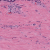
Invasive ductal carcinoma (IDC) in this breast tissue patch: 0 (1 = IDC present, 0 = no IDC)